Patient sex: M
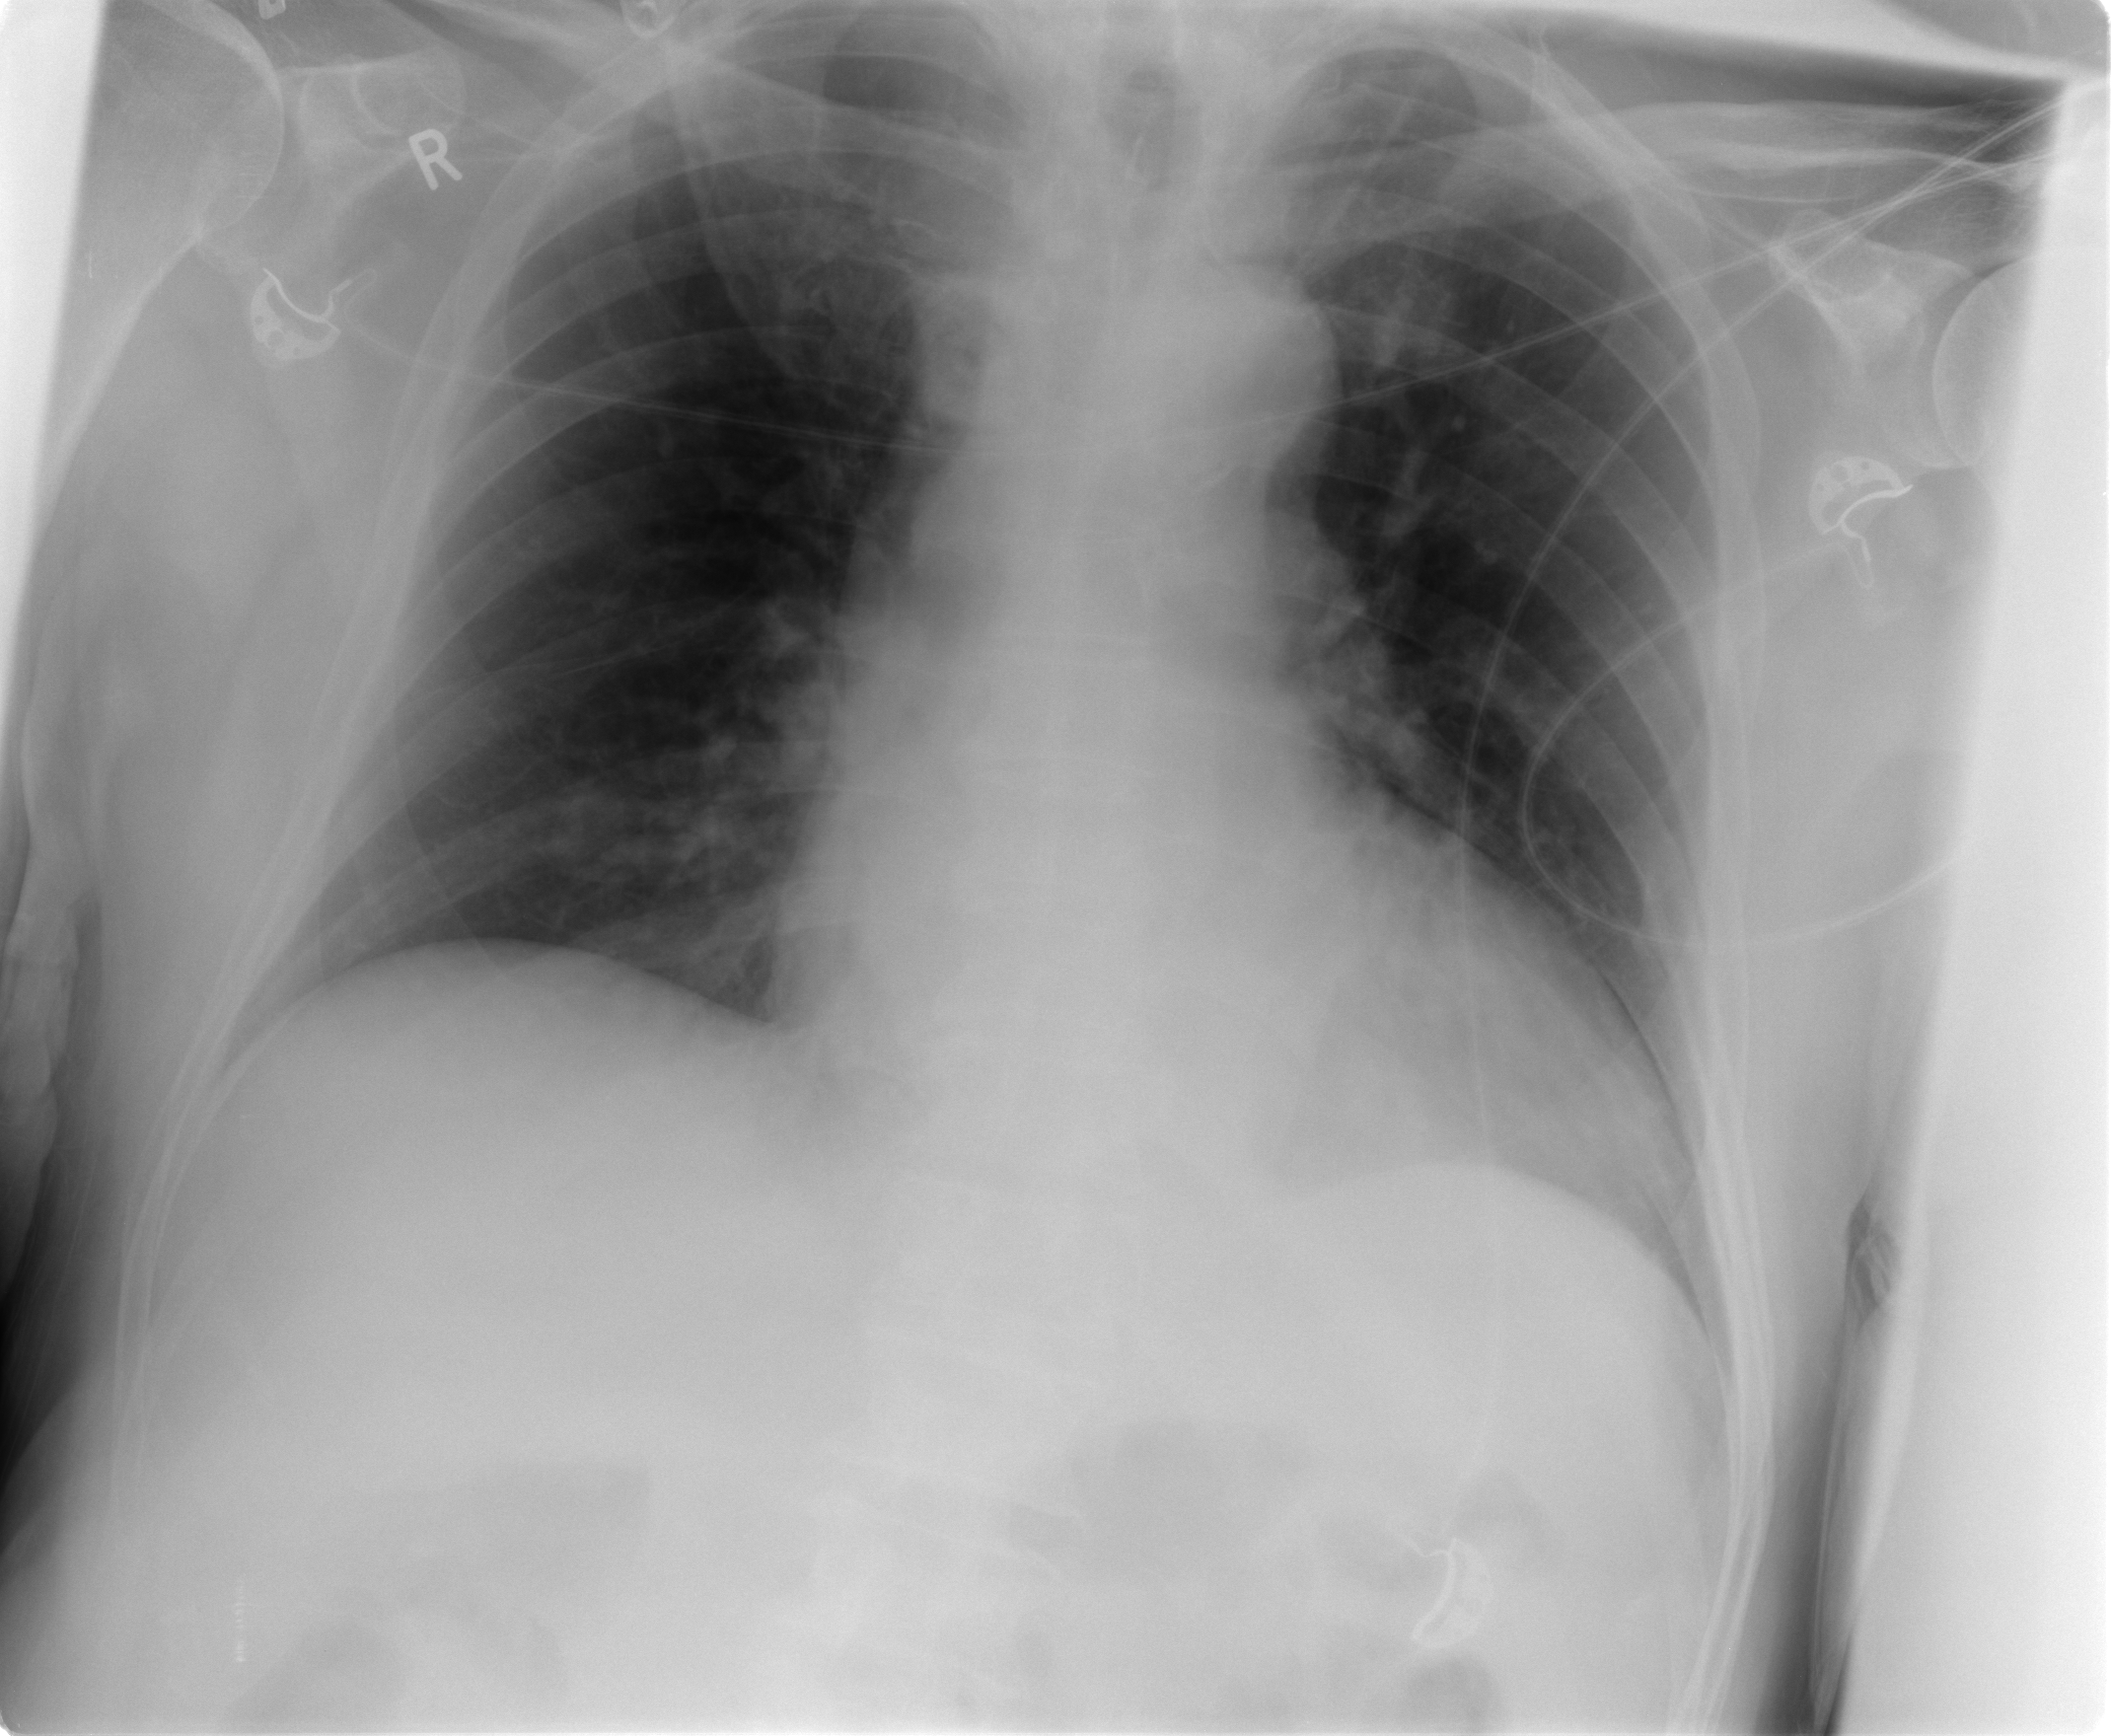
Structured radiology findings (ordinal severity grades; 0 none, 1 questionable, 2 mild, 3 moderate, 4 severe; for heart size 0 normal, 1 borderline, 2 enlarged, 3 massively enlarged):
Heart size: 2
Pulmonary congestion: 2
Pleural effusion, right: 0
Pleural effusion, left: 0
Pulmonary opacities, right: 0
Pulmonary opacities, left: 0
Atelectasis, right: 2
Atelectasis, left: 2